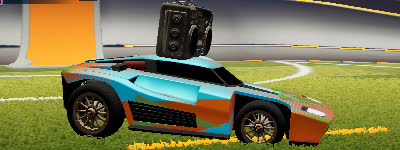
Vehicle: breakout